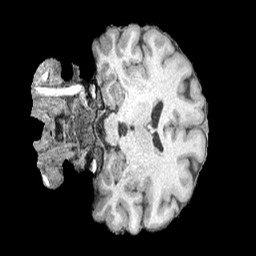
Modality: T1w
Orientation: coronal
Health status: healthy